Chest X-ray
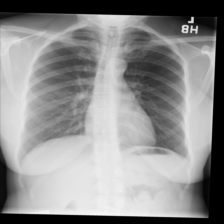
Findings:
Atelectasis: negative
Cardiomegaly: negative
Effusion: negative
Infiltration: negative
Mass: negative
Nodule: negative
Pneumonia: negative
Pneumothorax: negative
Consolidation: negative
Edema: negative
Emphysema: negative
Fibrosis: negative
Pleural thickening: negative
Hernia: negative